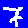
Digit: 7